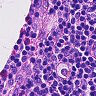
Metastatic tissue present: no